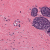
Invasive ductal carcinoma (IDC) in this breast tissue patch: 0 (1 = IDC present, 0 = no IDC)